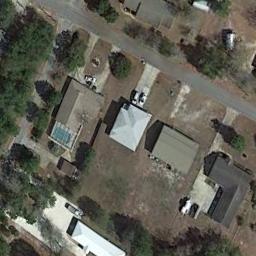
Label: medium_residential